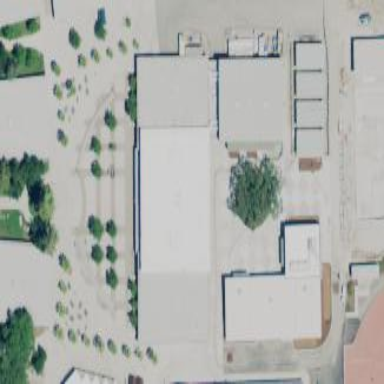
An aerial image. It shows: School building.